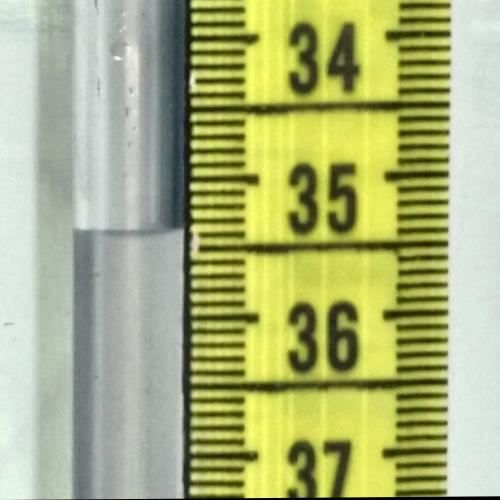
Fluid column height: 35.4 cm